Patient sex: M
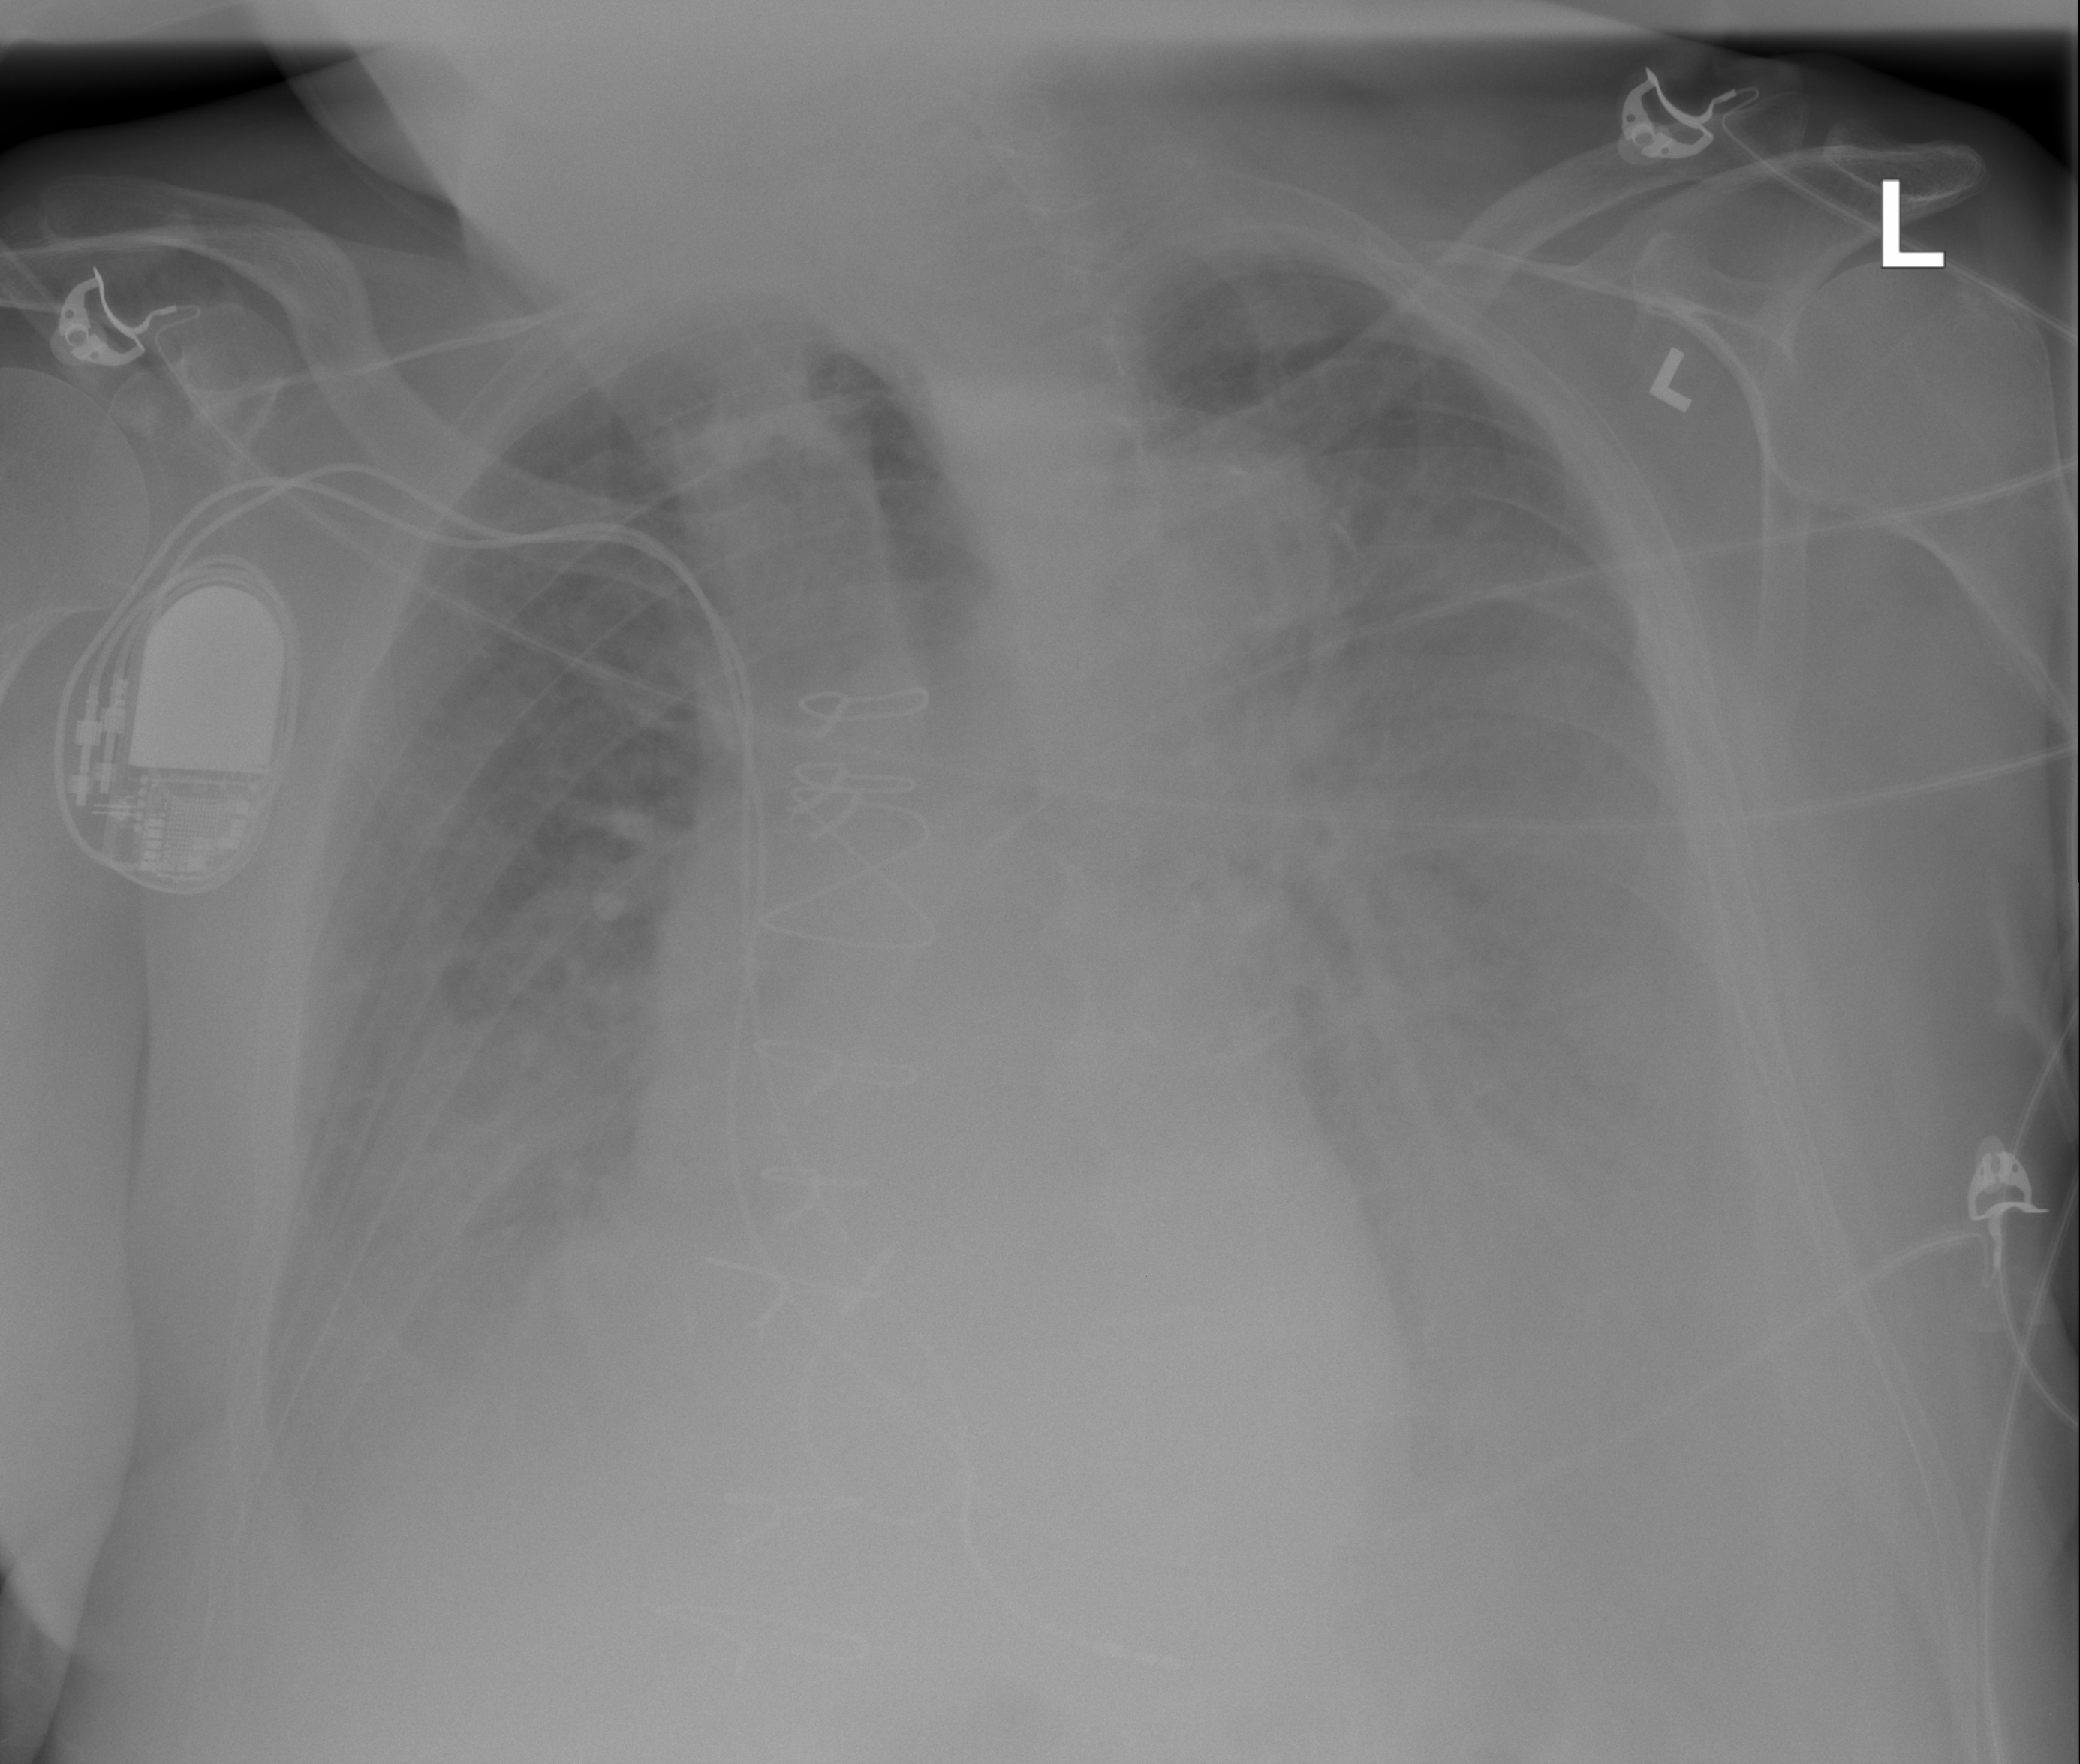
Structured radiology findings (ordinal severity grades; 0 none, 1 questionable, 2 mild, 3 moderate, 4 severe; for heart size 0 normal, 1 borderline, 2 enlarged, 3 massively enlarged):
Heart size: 2
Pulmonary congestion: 3
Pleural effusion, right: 3
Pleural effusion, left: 3
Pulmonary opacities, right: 3
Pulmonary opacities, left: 3
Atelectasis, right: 3
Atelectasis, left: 3